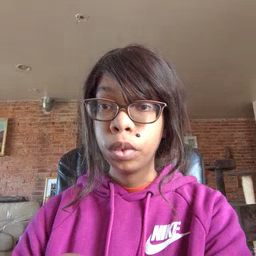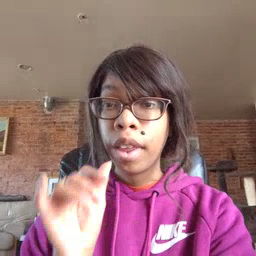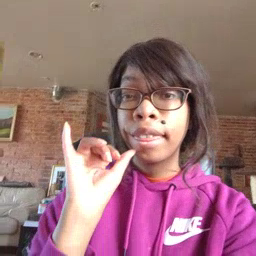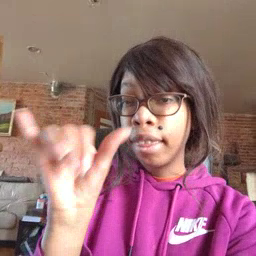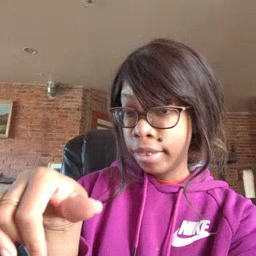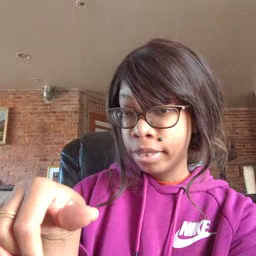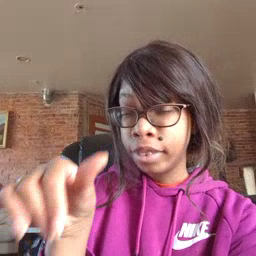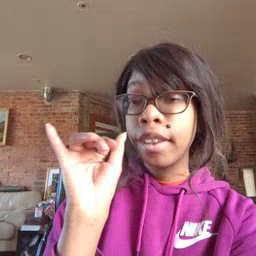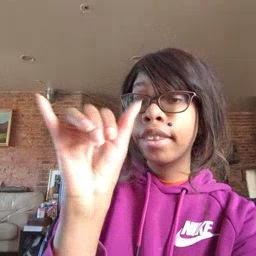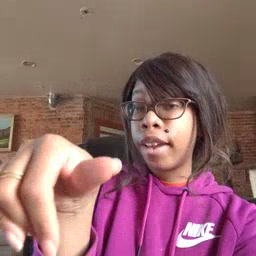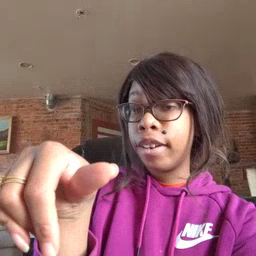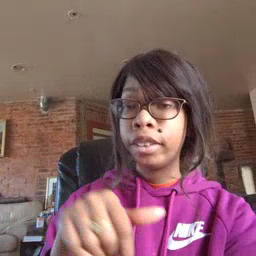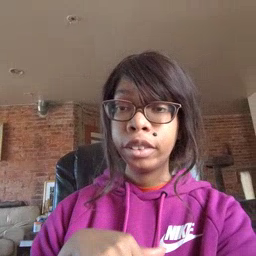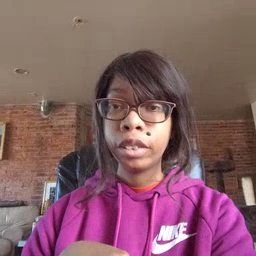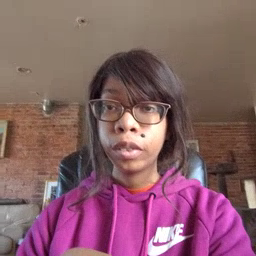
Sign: that